Field crop: maize
Growth stage: 2
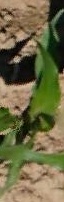
Species: maize